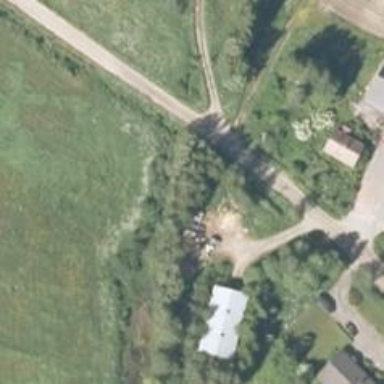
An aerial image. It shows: Unclassified road.